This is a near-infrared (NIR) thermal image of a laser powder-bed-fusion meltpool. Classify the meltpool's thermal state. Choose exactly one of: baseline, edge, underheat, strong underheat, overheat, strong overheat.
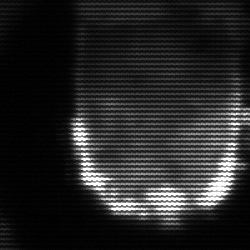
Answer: baseline